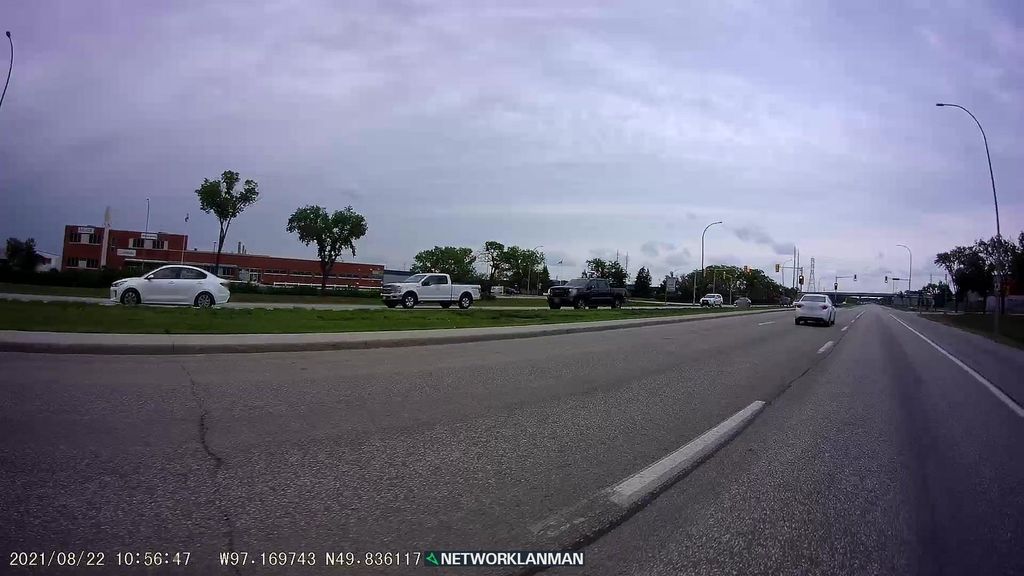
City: winnipeg